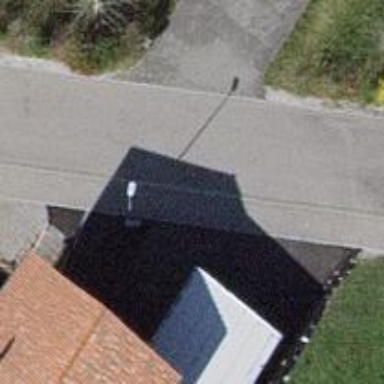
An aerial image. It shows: Concrete path.